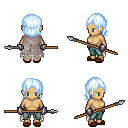
a pixel art fantasy rpg character, female body template, human, tanned skin, gray tattered cape, teal pants, white cyan long bangs hairstyle, metal gloves, brown slippers, spear, four views (front, back, left, right), 2x2 character sprite sheet, small pixel art, hard edges, no anti-aliasing